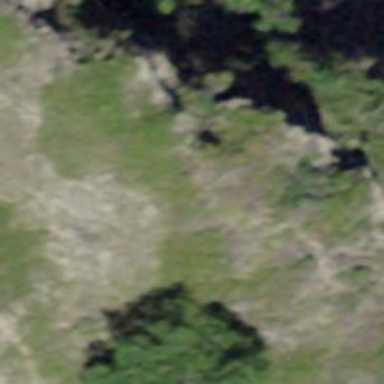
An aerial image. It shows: Natural cliff.